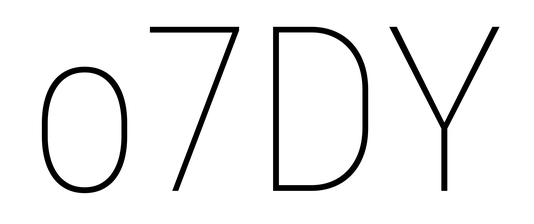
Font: Roboto_Condensed_Thin